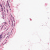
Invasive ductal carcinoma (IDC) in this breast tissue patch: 0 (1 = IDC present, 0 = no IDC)